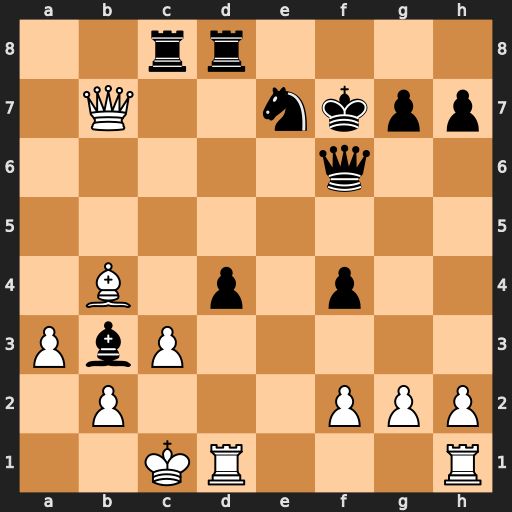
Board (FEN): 2rr4/1Q2nkpp/5q2/8/1B1p1p2/PbP5/1P3PPP/2KR3R
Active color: w
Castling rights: -
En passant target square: -
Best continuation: Bxe7 Qxe7 Qxb3+